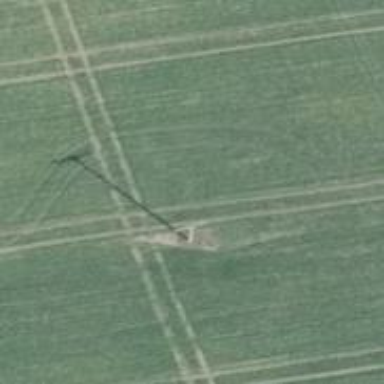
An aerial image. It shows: Power pole.